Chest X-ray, PA view. Patient: 34 years old, sex F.
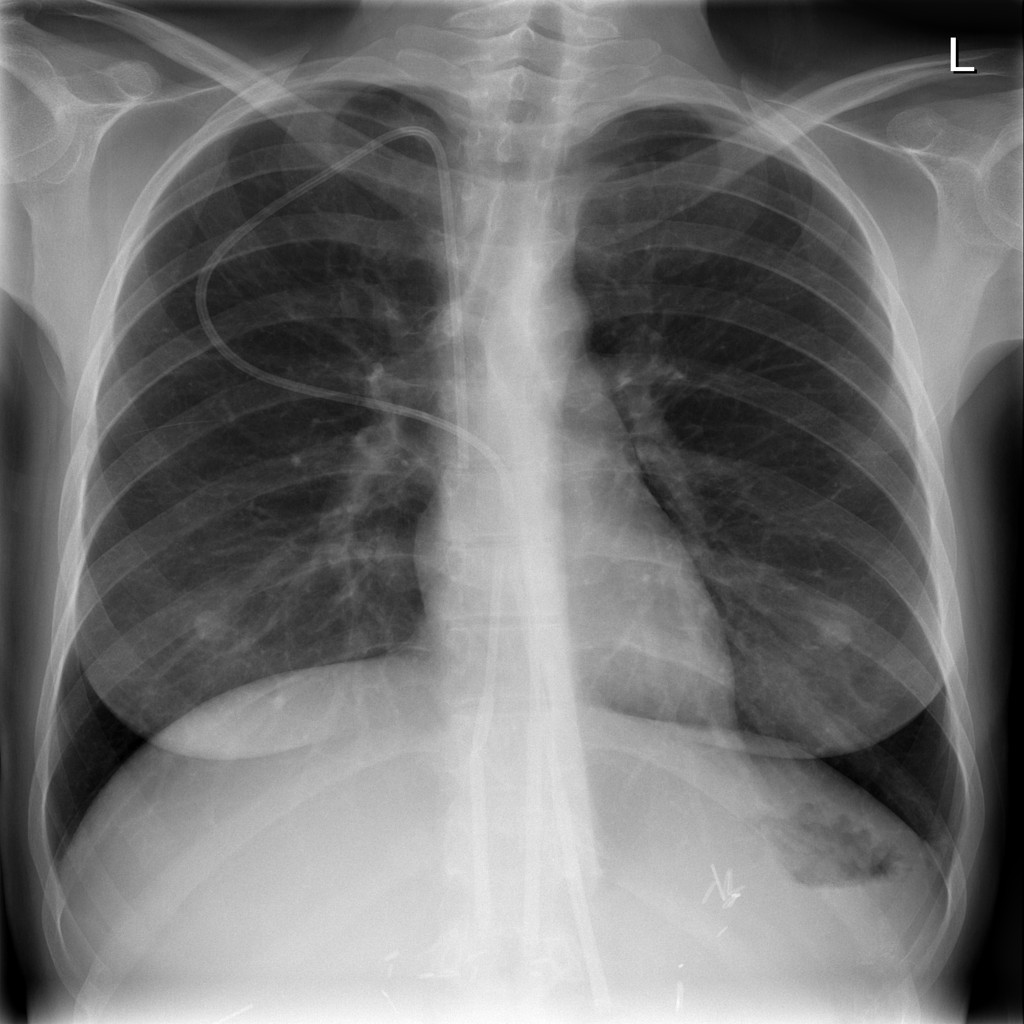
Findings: Infiltration